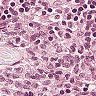
Metastatic tissue present: no